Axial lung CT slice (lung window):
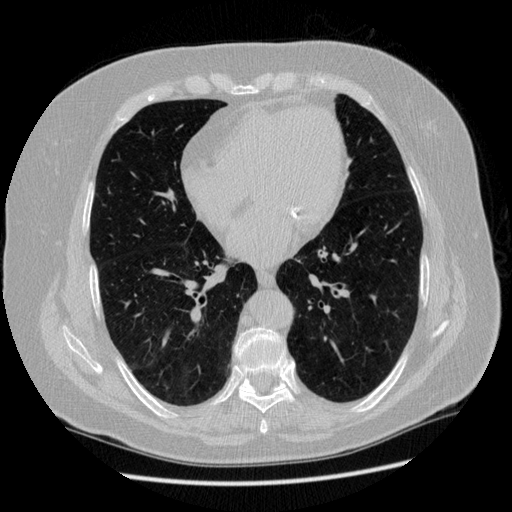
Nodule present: no